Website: ulta-beauty
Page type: store-pickup
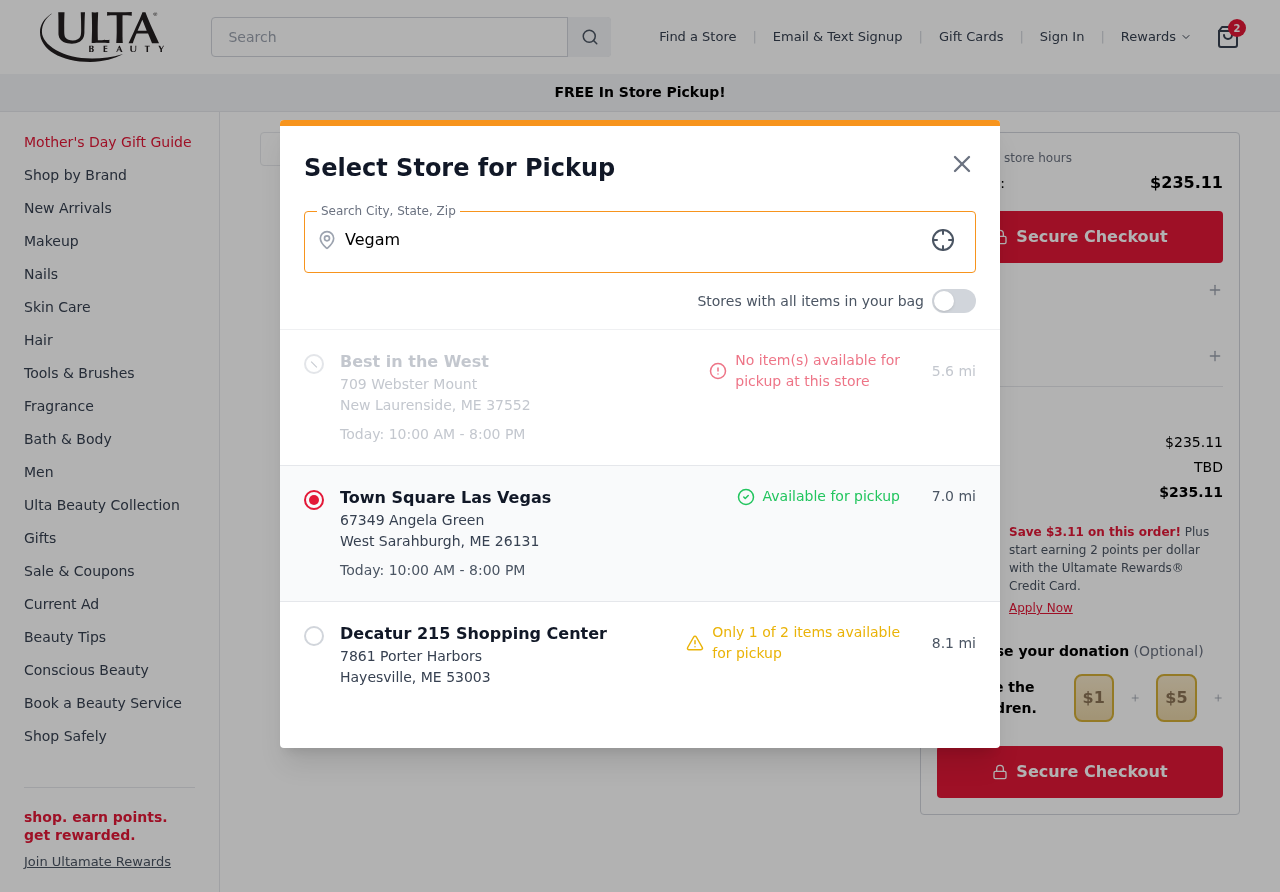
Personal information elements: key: PII_CITY
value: Vegamouth
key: PII_LOCATION1_CITY_STATE_ZIP
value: New Laurenside, ME 37552
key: PII_LOCATION1_NAME
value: Best in the West
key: PII_LOCATION1_STREET
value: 709 Webster Mount
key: PII_LOCATION2_CITY_STATE_ZIP
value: West Sarahburgh, ME 26131
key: PII_LOCATION2_NAME
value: Town Square Las Vegas
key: PII_LOCATION2_STREET
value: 67349 Angela Green
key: PII_LOCATION3_CITY_STATE_ZIP
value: Hayesville, ME 53003
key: PII_LOCATION3_NAME
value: Decatur 215 Shopping Center
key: PII_LOCATION3_STREET
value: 7861 Porter Harbors
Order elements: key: ORDER_NUM_ITEMS
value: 2
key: ORDER_TOTAL
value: $235.11
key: ORDER_SUBTOTAL
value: $235.11
Search elements: key: HEADER_SEARCH
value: Search
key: SEARCH_STORE_LOCATION
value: Vegamouth